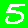
Digit: 5